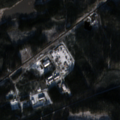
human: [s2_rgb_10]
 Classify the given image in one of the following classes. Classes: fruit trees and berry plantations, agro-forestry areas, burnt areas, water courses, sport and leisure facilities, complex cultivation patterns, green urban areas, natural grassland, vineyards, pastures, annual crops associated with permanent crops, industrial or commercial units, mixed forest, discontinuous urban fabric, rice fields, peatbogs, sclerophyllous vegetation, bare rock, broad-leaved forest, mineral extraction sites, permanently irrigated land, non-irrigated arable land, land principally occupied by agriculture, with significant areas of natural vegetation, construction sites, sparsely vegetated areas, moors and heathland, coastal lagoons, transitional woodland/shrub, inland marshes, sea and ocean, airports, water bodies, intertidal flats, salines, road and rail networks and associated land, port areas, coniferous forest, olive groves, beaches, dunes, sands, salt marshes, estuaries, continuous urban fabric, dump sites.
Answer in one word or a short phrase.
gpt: coniferous forest, mixed forest, transitional woodland/shrub